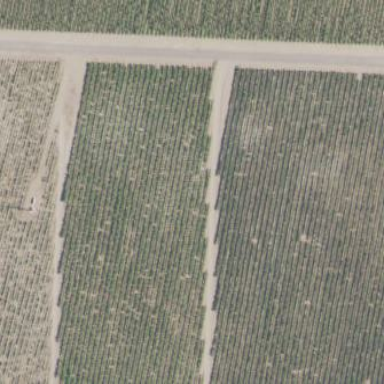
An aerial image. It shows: Vineyard where grapes are grown.